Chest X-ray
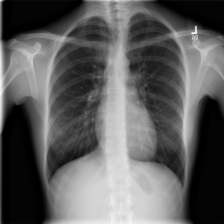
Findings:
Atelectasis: negative
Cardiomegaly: negative
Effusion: negative
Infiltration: negative
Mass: negative
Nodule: negative
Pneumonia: negative
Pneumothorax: negative
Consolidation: negative
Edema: negative
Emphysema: negative
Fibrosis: negative
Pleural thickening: negative
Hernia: negative